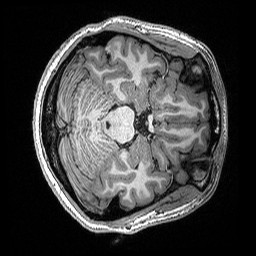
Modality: T1w
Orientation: axial
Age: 19
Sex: female
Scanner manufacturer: siemens
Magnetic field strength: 3 T
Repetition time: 2.53 s
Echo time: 0.0033 s